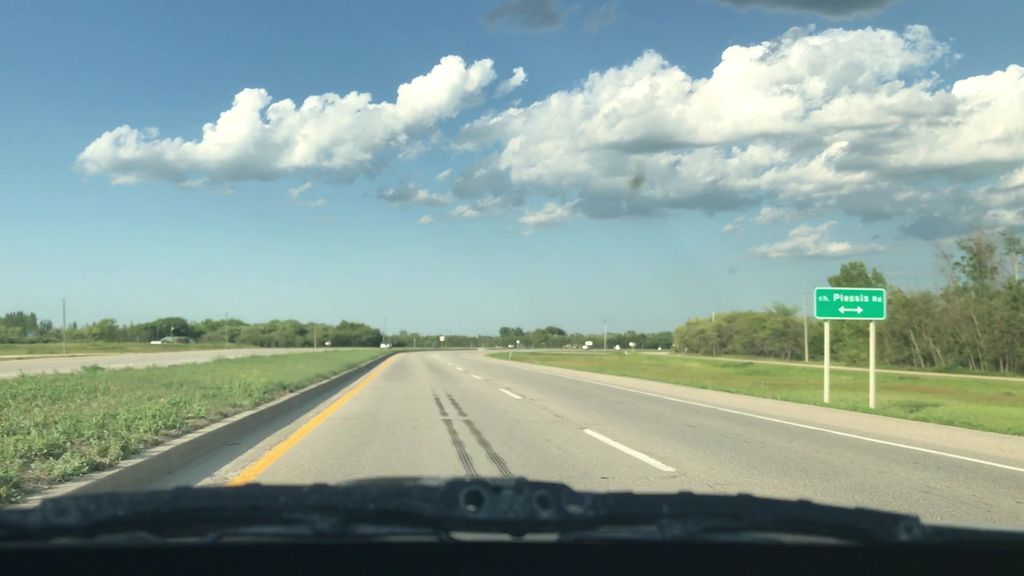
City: winnipeg